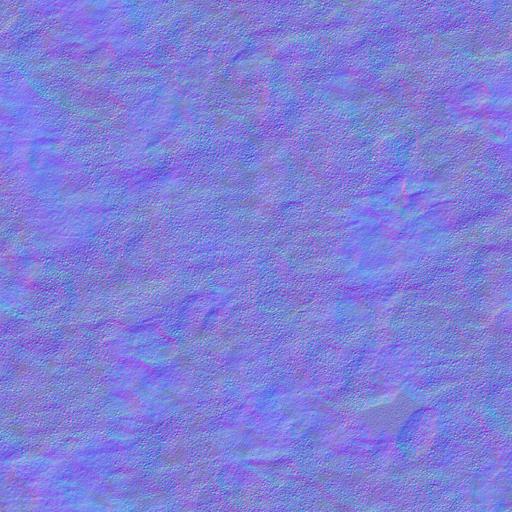
dirt dirty ground sand